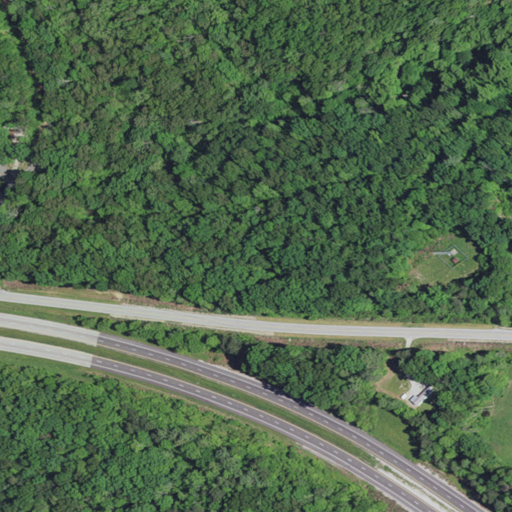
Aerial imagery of ridge(s) in Kentucky named Pine Ridge containing deciduous forest, mixed forest, medium intensity development, low intensity development, open development, and pasture